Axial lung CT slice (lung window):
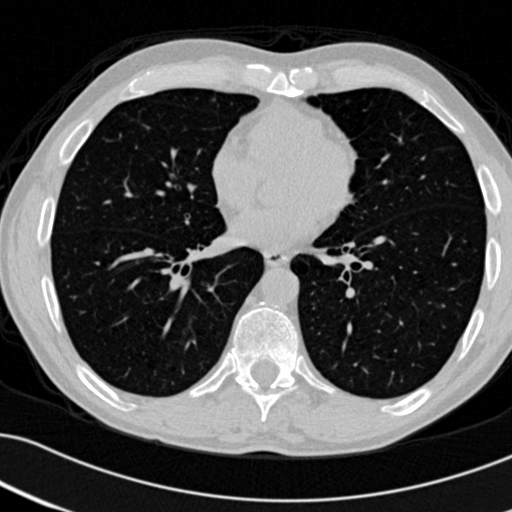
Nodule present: no